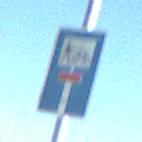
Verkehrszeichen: SackgasseRadverkehrFussgaengerDurchlaessig
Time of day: MorningAfternoon
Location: Outdoor (Nature)
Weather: Clear
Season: Autumn
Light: Natural